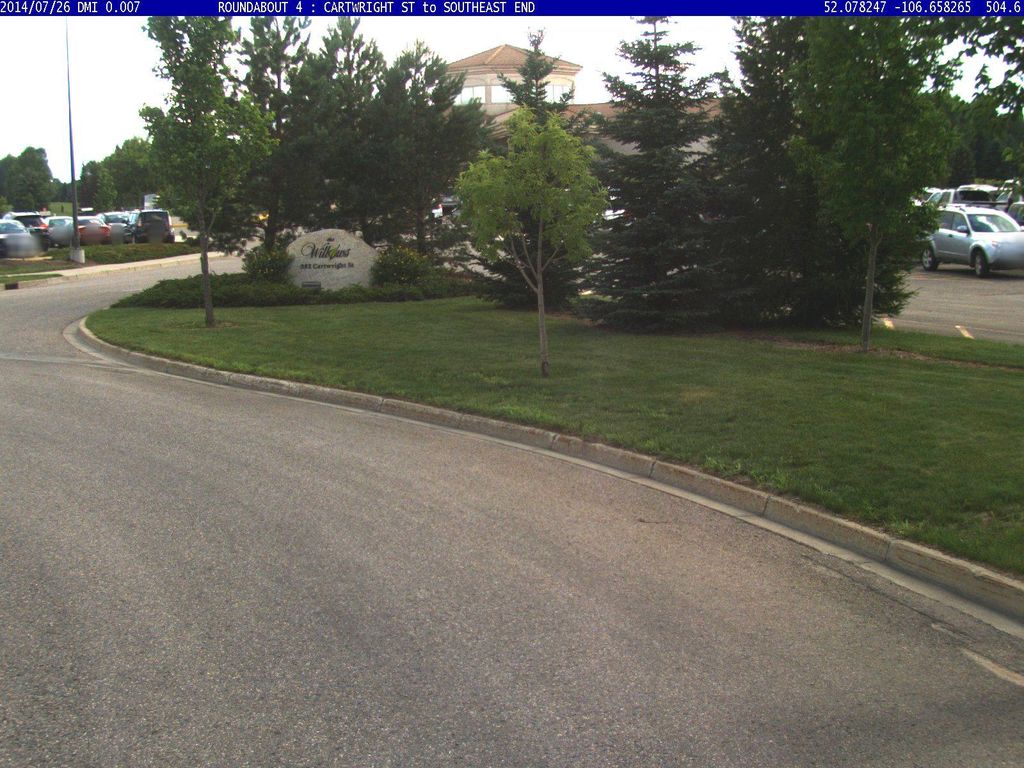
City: saskatoon